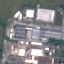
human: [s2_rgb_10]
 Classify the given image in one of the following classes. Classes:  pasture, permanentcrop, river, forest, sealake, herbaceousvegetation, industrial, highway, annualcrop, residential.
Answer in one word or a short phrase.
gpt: Industrial